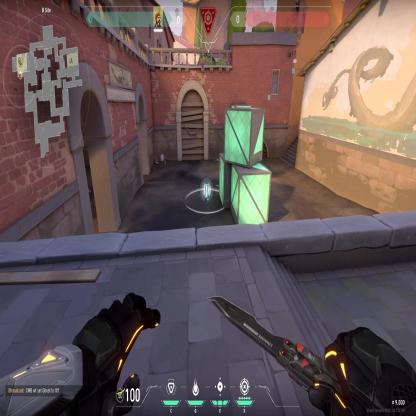
Label: planted spike